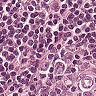
Metastatic tissue present: no